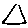
Label: triangle